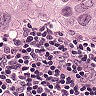
Metastatic tissue present: yes